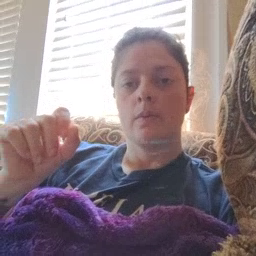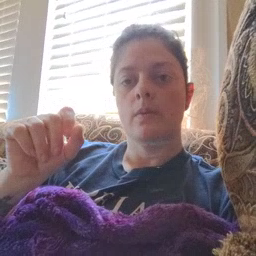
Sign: loud